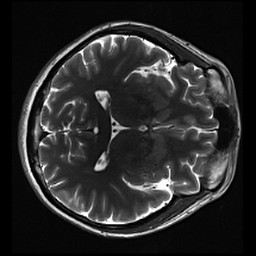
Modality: inplaneT2
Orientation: axial